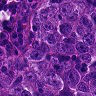
Metastatic tissue present: yes